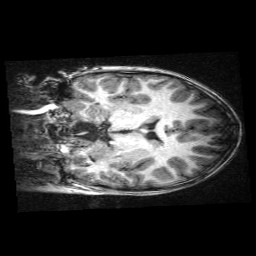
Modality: T1w
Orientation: coronal
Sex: male